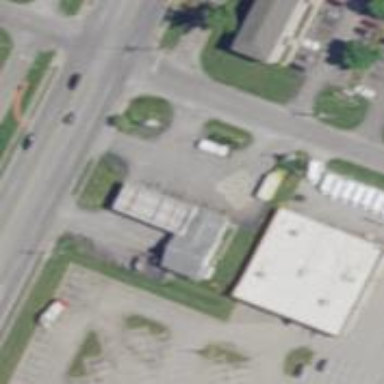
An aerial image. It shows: Convenience shop.